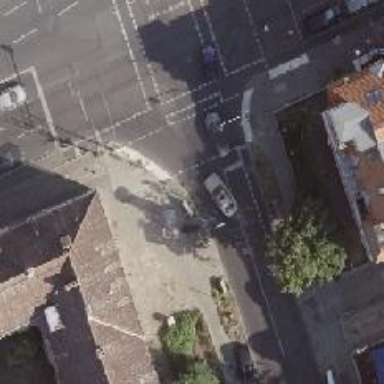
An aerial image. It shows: Road with traffic signals.